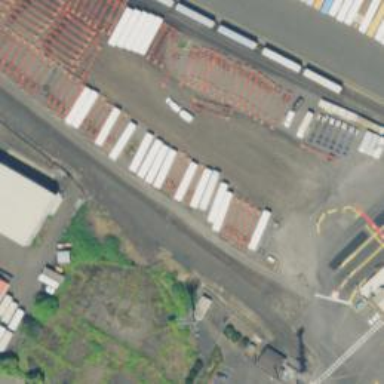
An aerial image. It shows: Railway siding for service.